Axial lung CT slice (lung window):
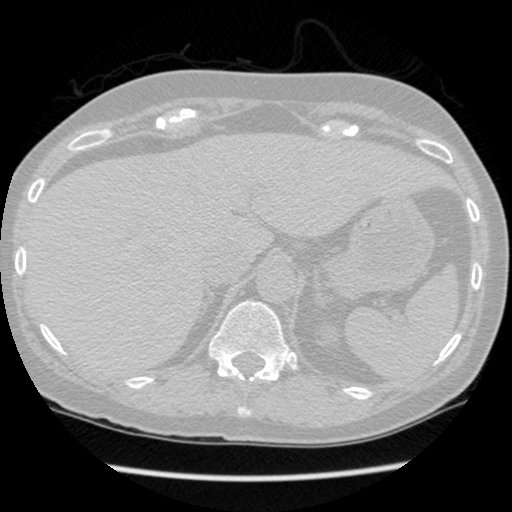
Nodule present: no